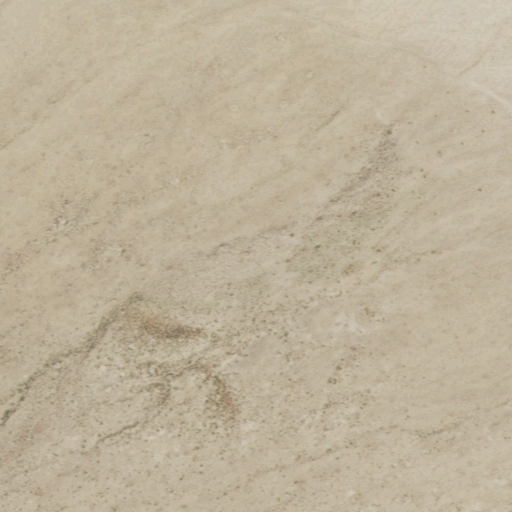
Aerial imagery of valley in Wyoming named Rendle Draw containing only shrub